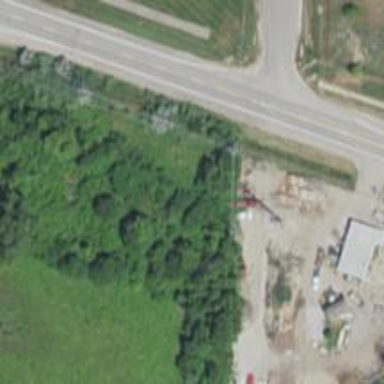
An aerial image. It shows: Power pole.